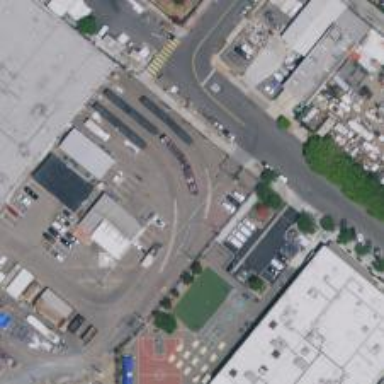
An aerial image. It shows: Light rail yard with electrified contact lines.